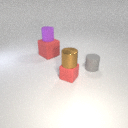
small red rubber cube below small brown metal cylinder